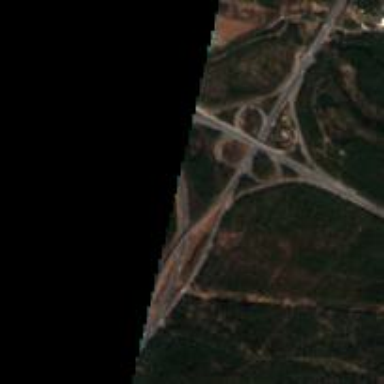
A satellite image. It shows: Interchange junction on motorway.